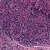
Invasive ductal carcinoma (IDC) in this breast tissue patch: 1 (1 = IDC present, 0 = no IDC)